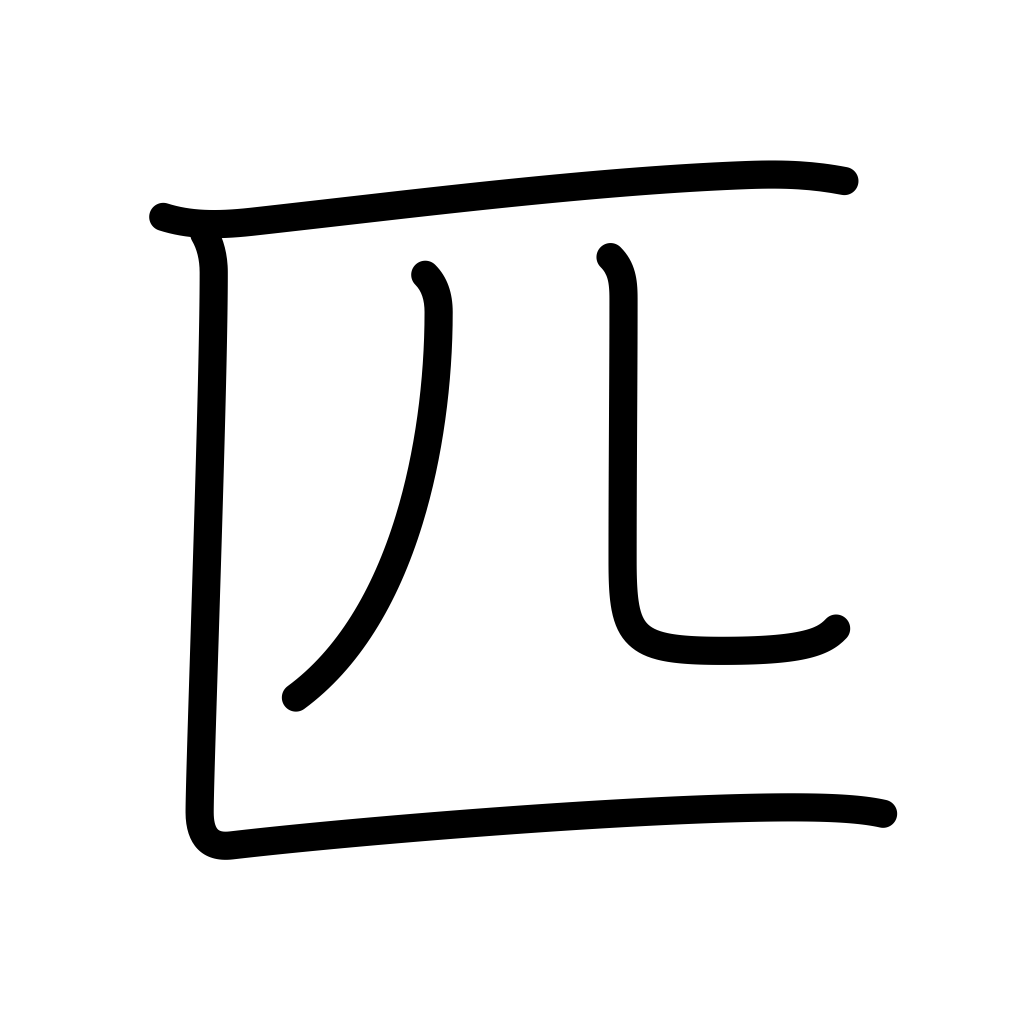
Meaning: equal, head, counter for small animals, roll of cloth